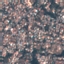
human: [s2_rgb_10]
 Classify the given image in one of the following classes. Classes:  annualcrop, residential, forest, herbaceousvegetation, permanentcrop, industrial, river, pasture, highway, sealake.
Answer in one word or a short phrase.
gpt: Residential